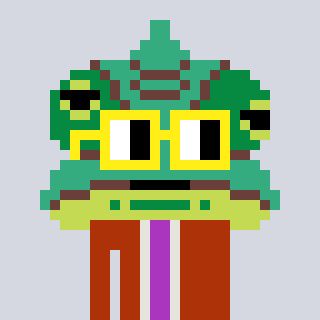
a pixel art character with square yellow glasses, a chameleon-shaped head and a hotbrown-colored body on a cool background